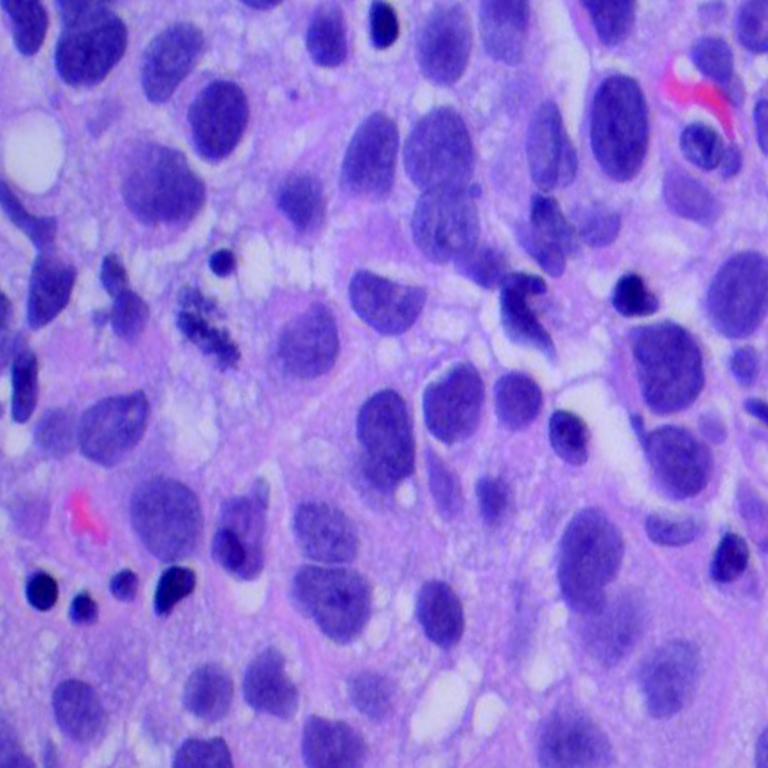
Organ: lung
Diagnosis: squamous carcinomas